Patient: sex M, age 46
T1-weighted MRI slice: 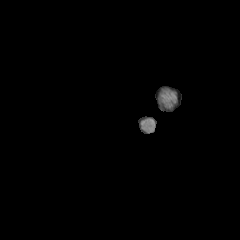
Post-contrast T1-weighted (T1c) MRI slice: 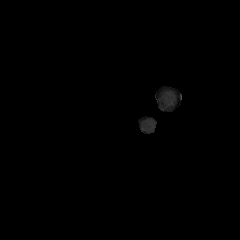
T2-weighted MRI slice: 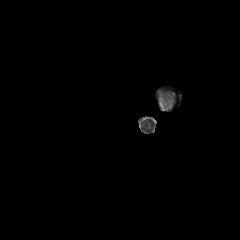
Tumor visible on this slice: no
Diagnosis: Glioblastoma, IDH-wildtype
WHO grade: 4